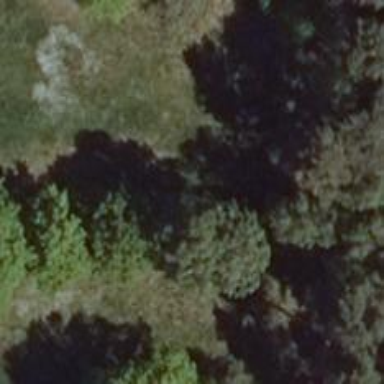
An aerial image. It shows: Row of deciduous broadleaved trees.